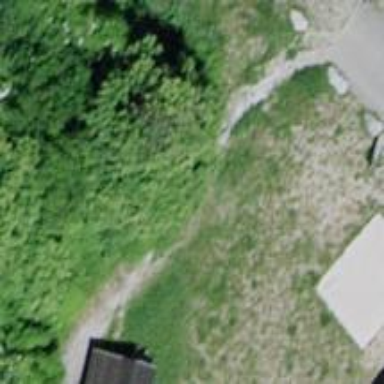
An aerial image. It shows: Brown bench in the vicinity.